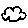
Label: cloud